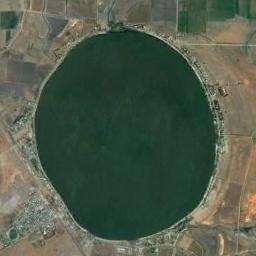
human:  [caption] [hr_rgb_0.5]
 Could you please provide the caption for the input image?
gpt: The round lake is surrounded by some villages and farmland and the water is dark blue .

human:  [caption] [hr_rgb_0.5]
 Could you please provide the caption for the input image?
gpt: The ground is rough around the lake .

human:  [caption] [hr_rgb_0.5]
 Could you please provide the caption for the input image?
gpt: The lake is surrounded by green Spaces .

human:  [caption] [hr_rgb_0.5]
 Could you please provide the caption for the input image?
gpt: There are some brown farmlands around the circular green lake .

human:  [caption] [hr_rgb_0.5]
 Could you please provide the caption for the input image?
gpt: The nearly circular blue-blue lake is surrounded by a field of tan and green .